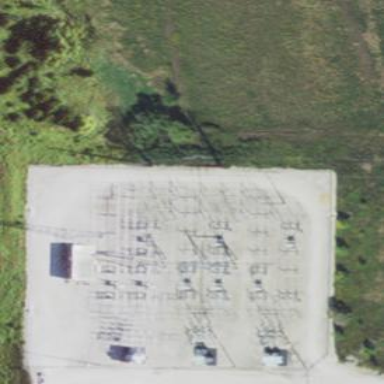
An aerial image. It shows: Generation substation.